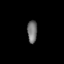
Tissue: prostate
Cell type: Fibroblasts
Senescence score: 0.8174
Nuclear area (px): 215
Mean DAPI intensity: 115.507